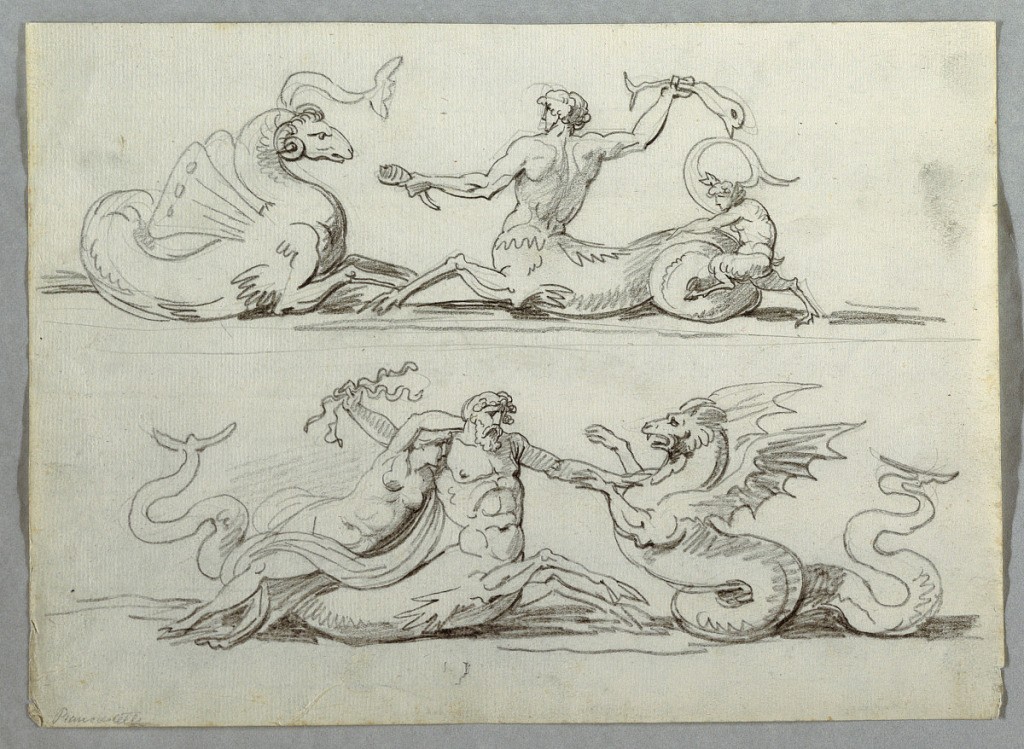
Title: Sea Centaur Battles Sea Monster
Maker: Felice Giani, Italian, 1758–1823
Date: ca. 1805
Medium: Black chalk on off white laid paper
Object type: Drawing
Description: Above at left, a monster with ram head and butterfly wings. A young centaur seen from left and back, has horn in left hand and swinging a fish with right.  Young satyr stepping on his tail.  Below, monster at right, centaur has seized it with left hand. Upon centaur's back lies awoman.